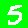
Digit: 5